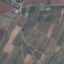
Land use / land cover: PermanentCrop